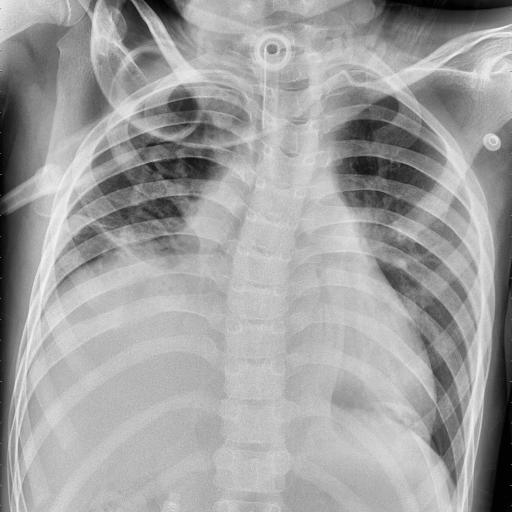
Finding: PNEUMONIA